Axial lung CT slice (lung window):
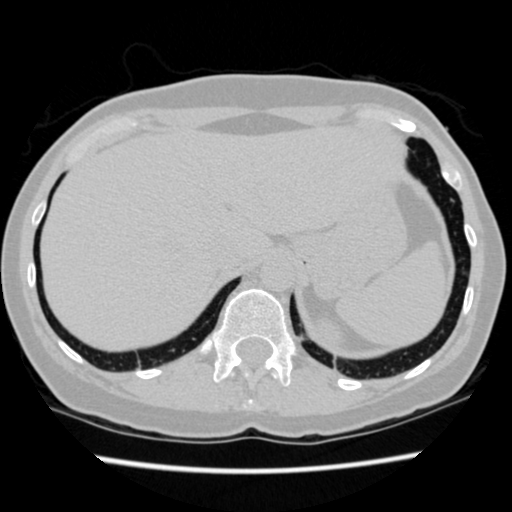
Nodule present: yes
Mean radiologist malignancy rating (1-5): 3